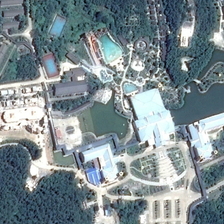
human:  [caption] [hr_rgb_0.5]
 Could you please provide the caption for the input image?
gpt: many green trees and some buildings are around a pond in a resort .

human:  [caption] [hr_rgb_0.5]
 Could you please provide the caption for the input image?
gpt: many green trees and some buildings are around a pond in a resort .

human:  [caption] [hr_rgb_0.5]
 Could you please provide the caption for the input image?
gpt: many green trees and some buildings are around a pond in a resort .

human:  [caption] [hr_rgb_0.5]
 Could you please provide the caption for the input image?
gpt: many green trees and some buildings are around a pond in a resort .

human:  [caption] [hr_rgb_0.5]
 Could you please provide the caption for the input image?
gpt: many green trees and some buildings are around a pond in a resort .